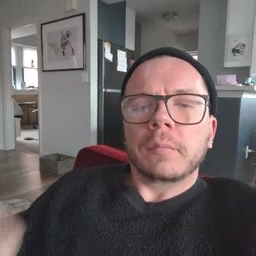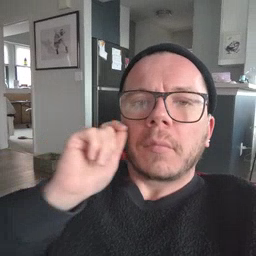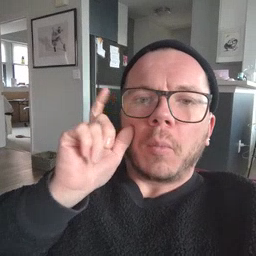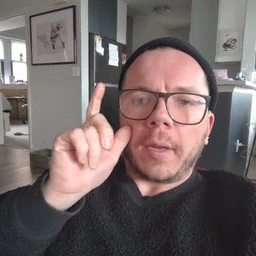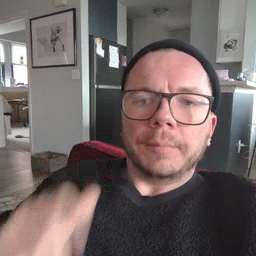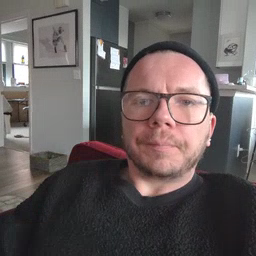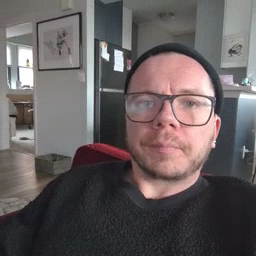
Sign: awake